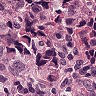
Metastatic tissue present: yes